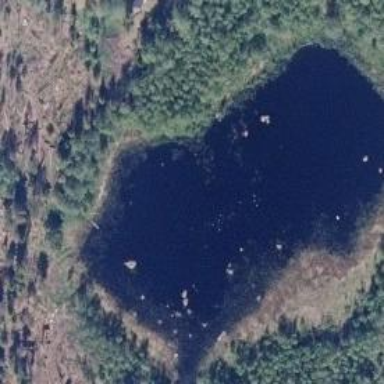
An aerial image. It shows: Peaceful pond surrounded by nature.